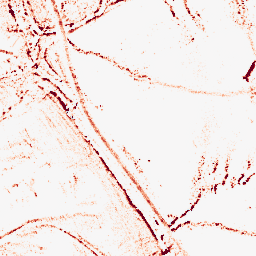
Category: morphological
Decomposition family: morphological_square
Decomposition parameters: operation: opening
size: 5
Upsampling method: bicubic_16x
Upsampling parameters: scale: 16
Upsampling scale: 16